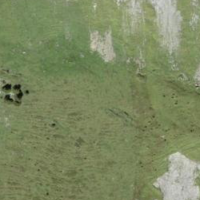
EUNIS habitat code: 23
Species observed at this site:
Gypaetus barbatus